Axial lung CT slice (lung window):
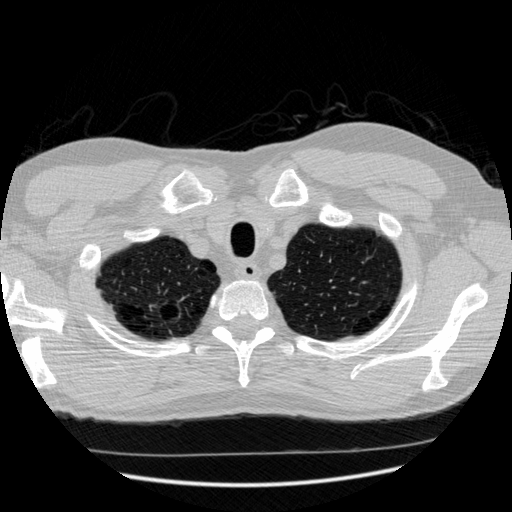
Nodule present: no